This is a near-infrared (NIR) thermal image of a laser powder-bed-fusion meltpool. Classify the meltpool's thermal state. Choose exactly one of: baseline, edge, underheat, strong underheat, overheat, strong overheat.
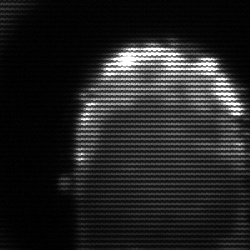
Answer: baseline